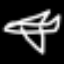
Label: airplane